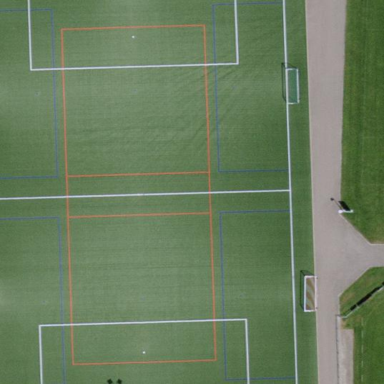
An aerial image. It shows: Artificial turf soccer pitch for leisure land.